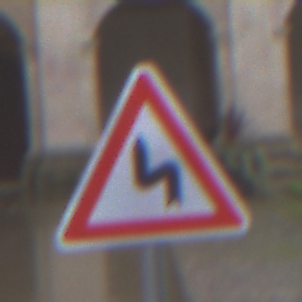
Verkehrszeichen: DoppelkurveZunaechstLinks
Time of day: Midday
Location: Outdoor (Urban)
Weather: Overcast
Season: NotSpecified
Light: Natural